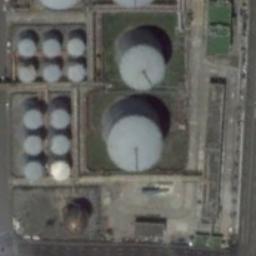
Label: storage_tank